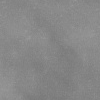
Atmospheric dust classification: dusty